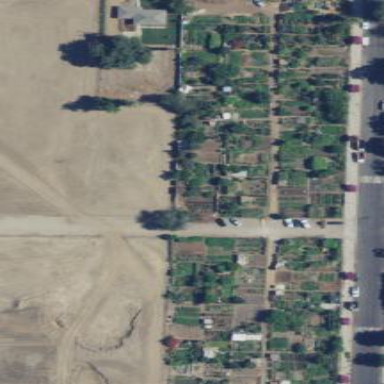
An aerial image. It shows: Area designated for allotments.